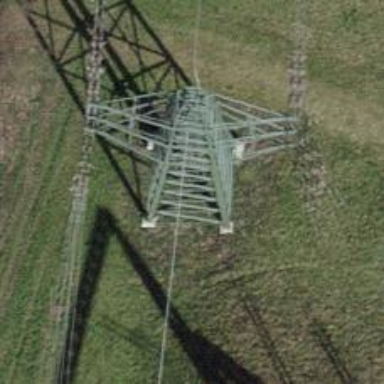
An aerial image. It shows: Power line in the image.